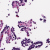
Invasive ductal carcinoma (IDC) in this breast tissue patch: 1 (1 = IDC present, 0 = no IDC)